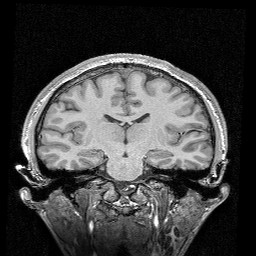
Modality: T1w
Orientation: sagittal